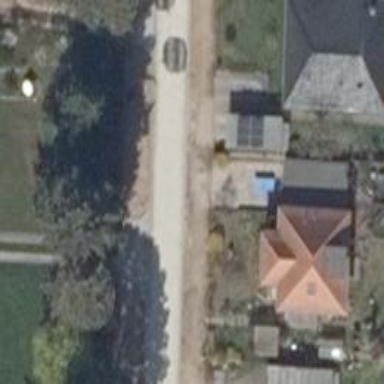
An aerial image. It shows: Driveway leading to service road.